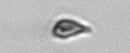
Label: Cryptophyta